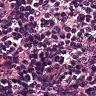
Metastatic tissue present: no